Question:
In this screen shot i have two dropdowns issues and projects.If i scroll issues drop down it shows the error _NSArrayM objectAtIndex:]: index 8 beyond bounds [0 .. 7]'.Eventhough i fetch values dynamically.
My json response like this for projects dropdown:
'''
{
"projects": [
{
"id": 8,
"name": "Andriod APP",
"identifier": "andriod-app",
"description": "",
"status": 1,
"is_public": true,
"created_on": "2015-06-29T11:54:23Z",
"updated_on": "2015-06-29T11:54:23Z"
},
],
"total_count": 8,
"offset": 0,
"limit": 25
}
my json response like this for issues drpdown
{
"issues": [
{
"id": 22,
"project": {
"id": 4,
"name": "Vitals"
},
"tracker": {
"id": 3,
"name": "Support"
},
"status": {
"id": 1,
"name": "New"
},
"priority": {
"id": 2,
"name": "Normal"
},
"author": {
"id": 1,
"name": "Redmine Admin"
},
"subject": "Lead page creation",
"description": "",
"start_date": "2015-06-25",
"done_ratio": 0,
"created_on": "2015-06-25T10:22:22Z",
"updated_on": "2015-06-25T10:22:22Z"
},
],
"total_count": 17,
"offset": 0,
"limit": 25
}
'''
My piece of code:
'''
#import <UIKit/UIKit.h>
@interface ViewController : UIViewController
<UITableViewDelegate,UITableViewDataSource>
@property (weak, nonatomic) IBOutlet UIButton *btnoutlet;
@property (weak, nonatomic) IBOutlet UITableView *tableView;
@property (strong,nonatomic) NSArray * data;
- (IBAction)btnAction:(id)sender;
@property (weak, nonatomic) IBOutlet UIButton *btnoutlet1;
@property (weak, nonatomic) IBOutlet UITableView *tableView1;
@property (strong,nonatomic) NSArray * data1;
- (IBAction)btnAction1:(id)sender;
@end
#import "ViewController.h"
@interface ViewController ()
@end
@implementation ViewController
- (void)viewDidLoad {
[super viewDidLoad];
// to fetch and parse json response of projects dropdown
NSURLRequest * urlRequest = [NSURLRequest requestWithURL:[NSURLWithString:@"http:xxx/projects.json"]];
NSError * error = nil;
NSURLResponse * response = nil;
NSData * jsonSource = [NSURLConnection sendSynchronousRequest:urlRequest
returningResponse:&response error:&error];
id jsonObjects = [NSJSONSerialization JSONObjectWithData:
jsonSource options:NSJSONReadingMutableContainers error:nil];
if ([jsonObjects objectForKey:@"projects"] != [NSNull null]) {
self.data = [jsonObjects objectForKey:@"projects"];
NSLog(@" %@",self.data);
}
self.tableView.delegate = self;
self.tableView.dataSource = self;
self.tableView.tableFooterView =[UIView new];
// to fetch and parse the json response of issues dropdown
NSURLRequest * urlRequest1 = [NSURLRequest requestWithURL: [NSURLURLWithString:@"http:xxx/redmine/issues.json"]];
NSError * error1 = nil;
NSURLResponse * response1 = nil;
NSData * jsonSource1 = [NSURLConnection sendSynchronousRequest:urlRequest1returningResponse:&response1error:&error1];
id jsonObjects1 = [NSJSONSerialization JSONObjectWithData:jsonSource1 options:NSJSONReadingMutableContainers error:nil];
if ([jsonObjects1 objectForKey:@"issues"] != [NSNull null]) {
self.data1 = [jsonObjects1 objectForKey:@"issues"];
NSLog(@" %@",self.data1);
}
self.tableView1.delegate = self;
self.tableView1.dataSource = self;
self.tableView1.tableFooterView =[UIView new];
}
- (NSInteger)tableView:(UITableView *)tableView numberOfRowsInSection:(NSInteger)section
{
if(tableView == self.tableView)
{
return [self.data count];
}
if(tableView == self.tableView1)
{
return [self.data1 count];
}
return 0;
}
- (UITableViewCell *)tableView:(UITableView *)tableView cellForRowAtIndexPath:(NSIndexPath *)indexPath
{
static NSString *simpleTableIdentifier = @"SimpleTableItem";
UITableViewCell *cell = [tableView dequeueReusableCellWithIdentifier:simpleTableIdentifier];
NSDictionary * tmpdict = [self.data objectAtIndex:indexPath.row];
NSLog(@ " %@",tmpdict);
NSDictionary * tmpdict2 = [self.data1 objectAtIndex:indexPath.row];
NSLog(@ " %@",tmpdict2);
if (cell == nil) {
cell = [[UITableViewCell alloc] initWithStyle:UITableViewCellStyleDefault reuseIdentifier:simpleTableIdentifier];
}
if(tableView == self.tableView){
cell.textLabel.font = [UIFont systemFontOfSize:12];
cell.backgroundColor = [UIColor greenColor];
cell.textLabel.text = [tmpdict objectForKey:@"name"];
NSLog(@ " %@",cell.textLabel.text);
}
else if(tableView == self.tableView1) {
cell.backgroundColor = [UIColor greenColor];
cell.textLabel.text = [tmpdict2 objectForKey:@"subject"];
NSLog(@ " %@",cell.textLabel.text);
}
// cell.accessoryType = UITableViewCellAccessoryDetailDisclosureButton;
return cell;
}
- (void)tableView:(UITableView *)tableView didSelectRowAtIndexPath:(NSIndexPath *)indexPath
{
if (tableView==self.tableView) {
UITableViewCell * Cell = [self.tableView cellForRowAtIndexPath:indexPath];
[self.btnoutlet setTitle:Cell.textLabel.text forState:UIControlStateNormal];
self.tableView.hidden = YES;
}
if (tableView==self.tableView1) {
UITableViewCell * Cell = [self.tableView1 cellForRowAtIndexPath:indexPath];
[self.btnoutlet1 setTitle:Cell.textLabel.text forState:UIControlStateNormal];
self.tableView1.hidden = YES;
}
}
'''
where might be the error? In this code or any modification needed.Please suggest some ideas.
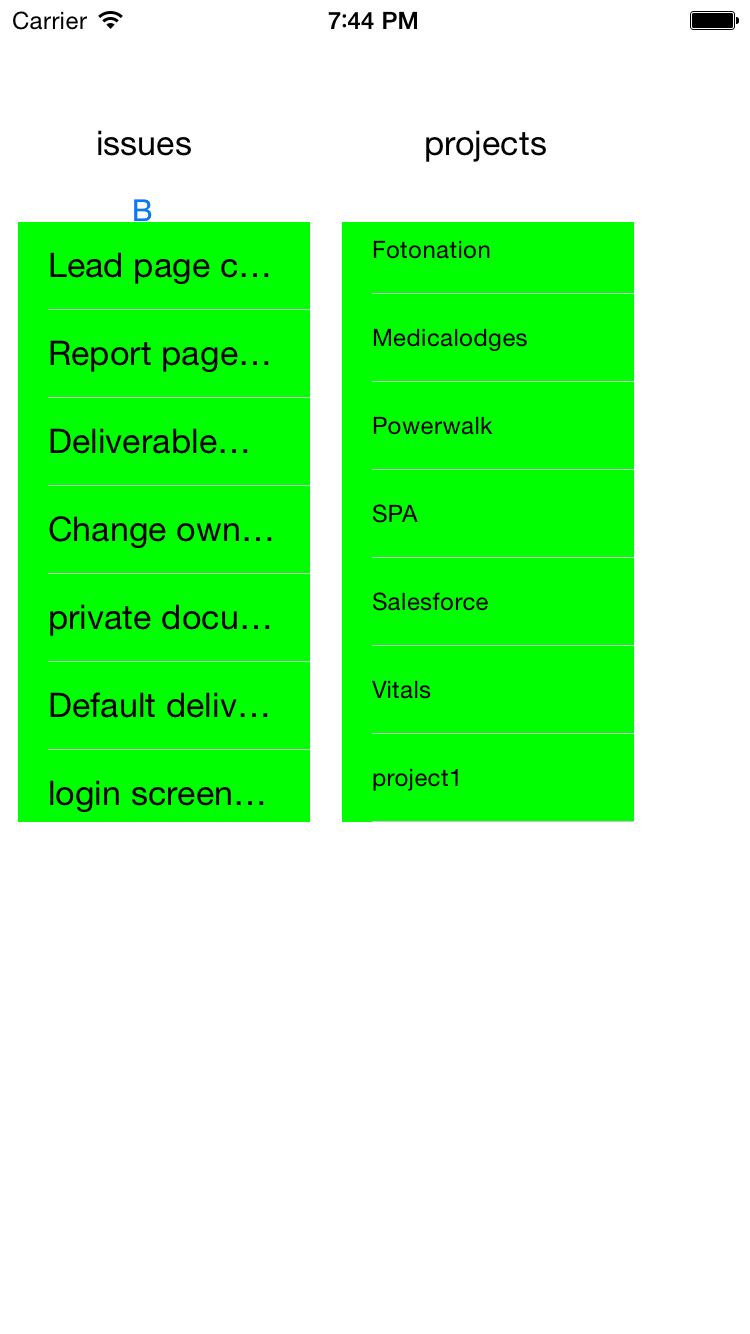
Answer: You need to put:
'''
NSDictionary * tmpdict = [self.data objectAtIndex:indexPath.row];
NSLog(@ " %@",tmpdict);
NSDictionary * tmpdict2 = [self.data1 objectAtIndex:indexPath.row];
NSLog(@ " %@",tmpdict2);
'''
inside appropriate 'if' conditions. In current scenario if the 'self.data' and 'self.data1' counts comes as different then it will crash.
'''
- (UITableViewCell *)tableView:(UITableView *)tableView cellForRowAtIndexPath:(NSIndexPath *)indexPath
{
static NSString *simpleTableIdentifier = @"SimpleTableItem";
UITableViewCell *cell = [tableView dequeueReusableCellWithIdentifier:simpleTableIdentifier];
if (cell == nil)
{
cell = [[UITableViewCell alloc] initWithStyle:UITableViewCellStyleDefault reuseIdentifier:simpleTableIdentifier];
}
if(tableView == self.tableView)
{
NSDictionary * tmpdict = [self.data objectAtIndex:indexPath.row];
NSLog(@ " %@",tmpdict);
cell.textLabel.font = [UIFont systemFontOfSize:12];
cell.backgroundColor = [UIColor greenColor];
cell.textLabel.text = [tmpdict objectForKey:@"name"];
NSLog(@ " %@",cell.textLabel.text);
}
else if(tableView == self.tableView1)
{
NSDictionary * tmpdict2 = [self.data1 objectAtIndex:indexPath.row];
NSLog(@ " %@",tmpdict2);
cell.backgroundColor = [UIColor greenColor];
cell.textLabel.text = [tmpdict2 objectForKey:@"subject"];
NSLog(@ " %@",cell.textLabel.text);
}
// cell.accessoryType = UITableViewCellAccessoryDetailDisclosureButton;
return cell;
}
'''